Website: macys
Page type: account-selection
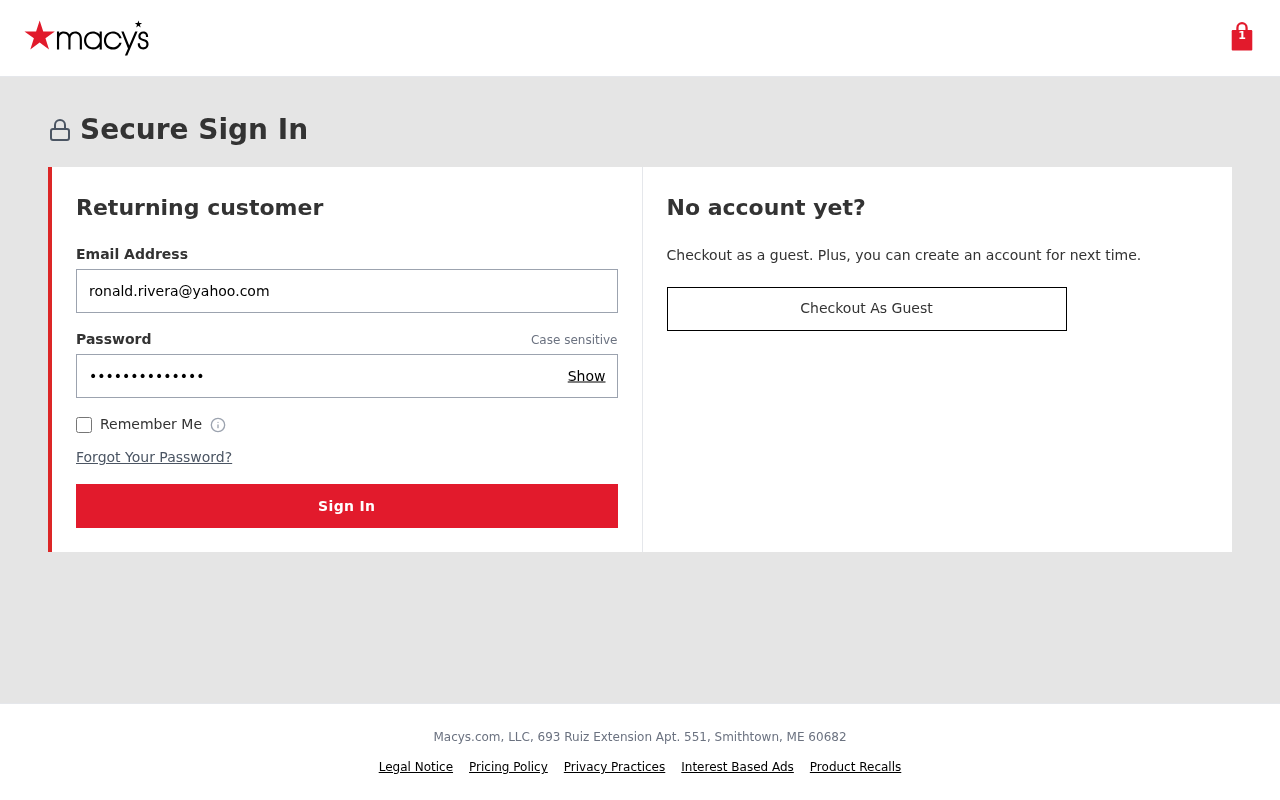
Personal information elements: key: PII_EMAIL
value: ronald.rivera@yahoo.com
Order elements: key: ORDER_NUM_ITEMS
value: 1